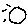
Label: sun